Field crop: tomato
Growth stage: 1
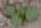
Species: solanum